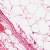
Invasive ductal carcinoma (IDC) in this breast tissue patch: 0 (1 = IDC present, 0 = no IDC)